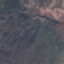
Label: HerbaceousVegetation